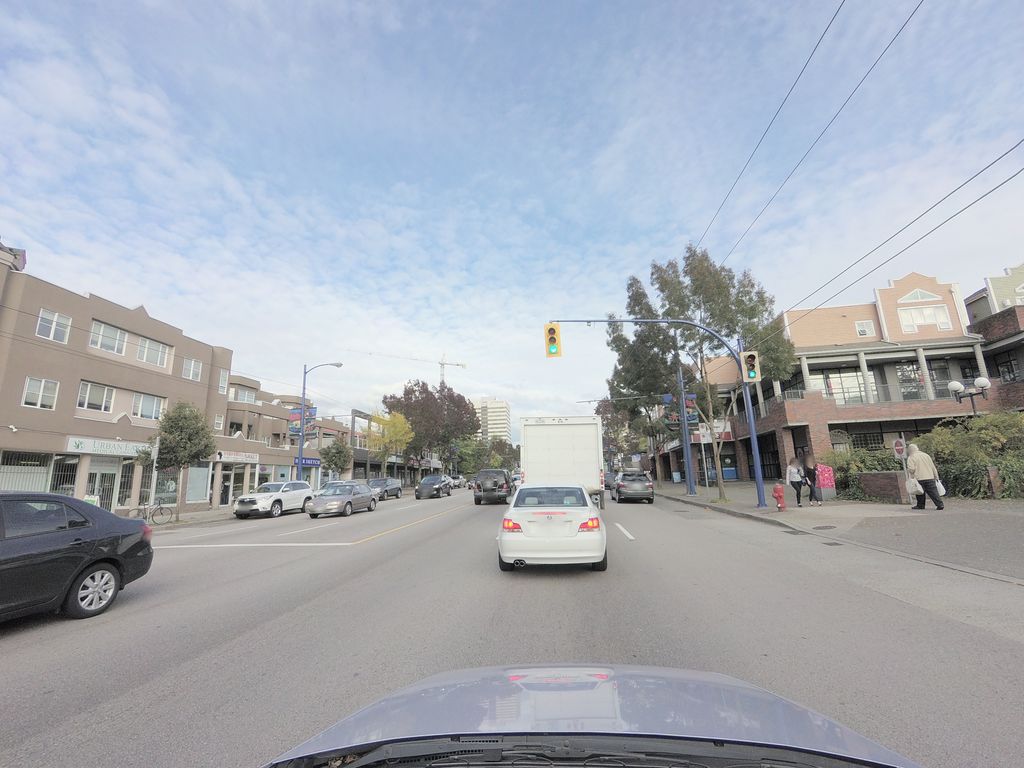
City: vancouver